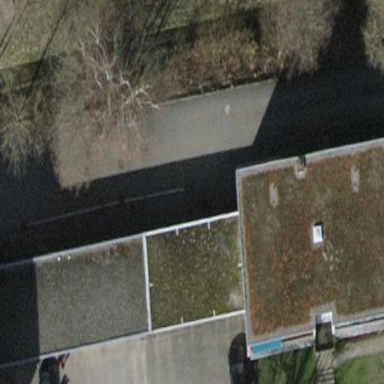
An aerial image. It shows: Group of garages.